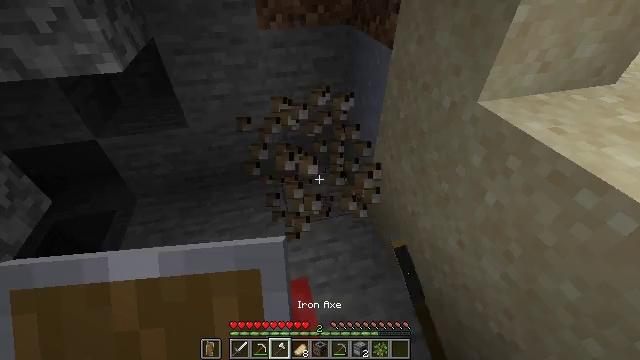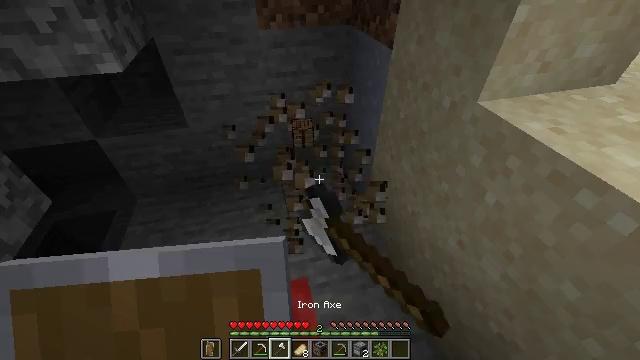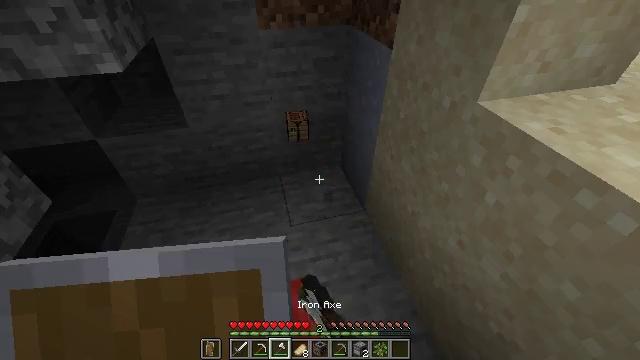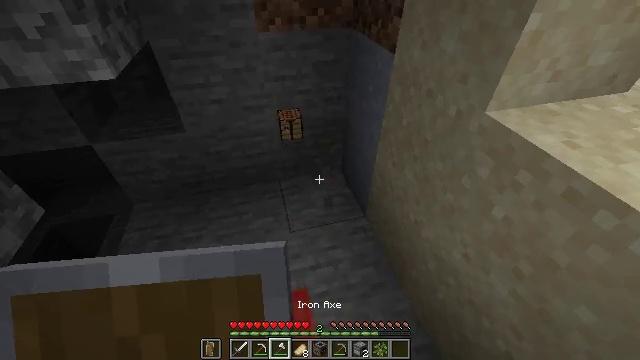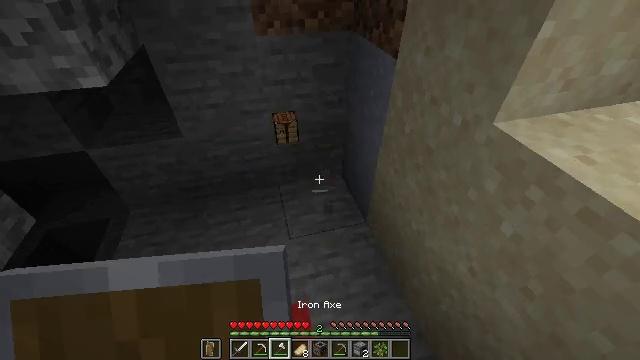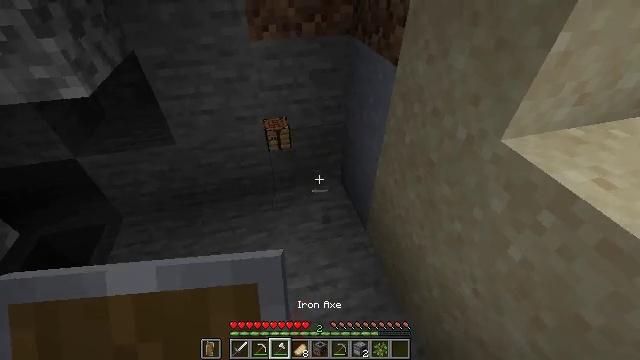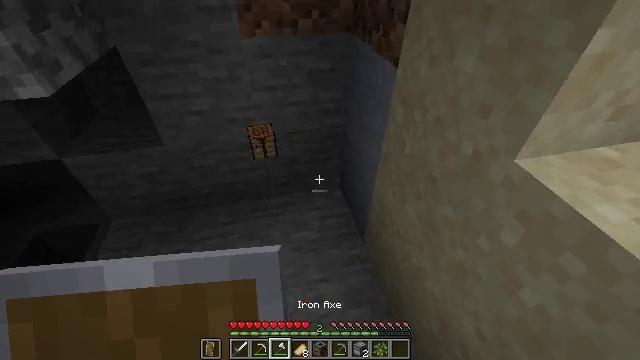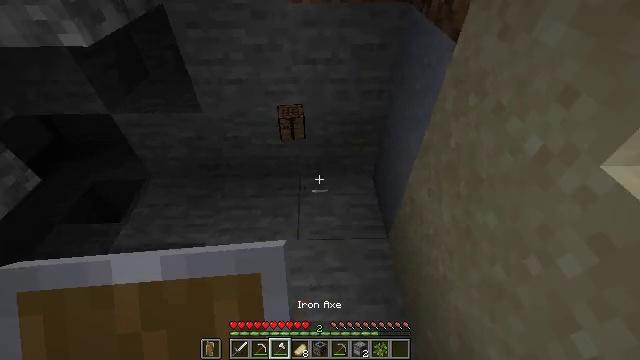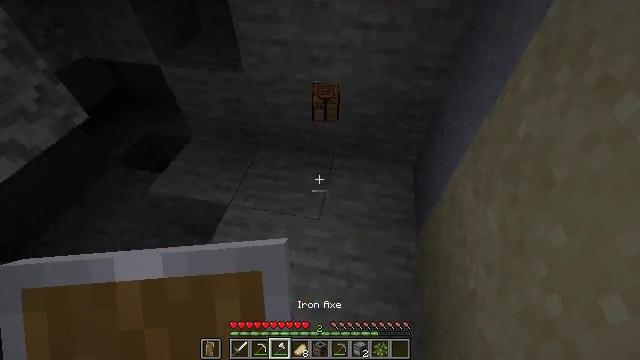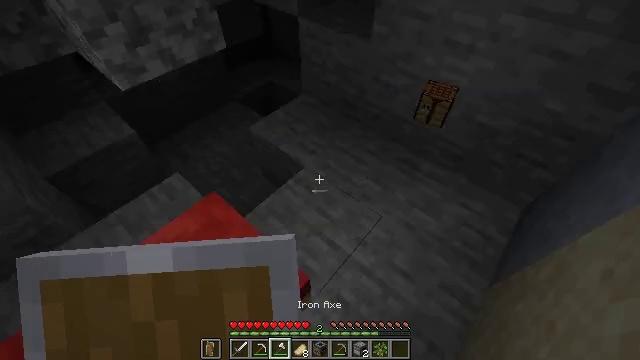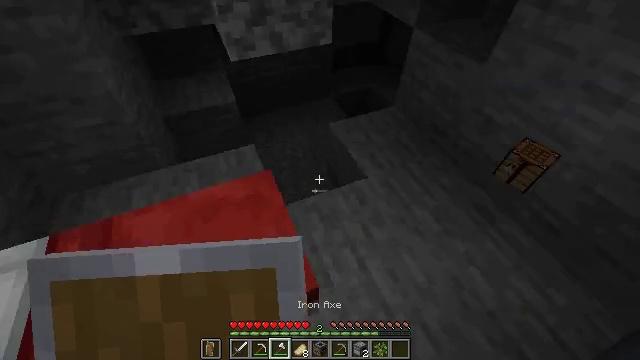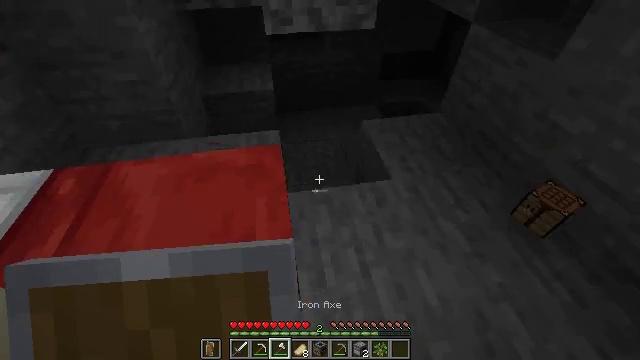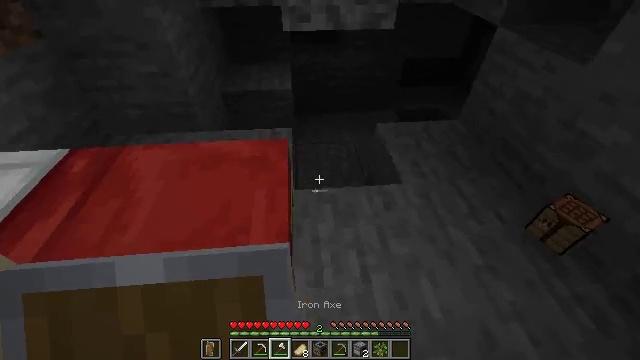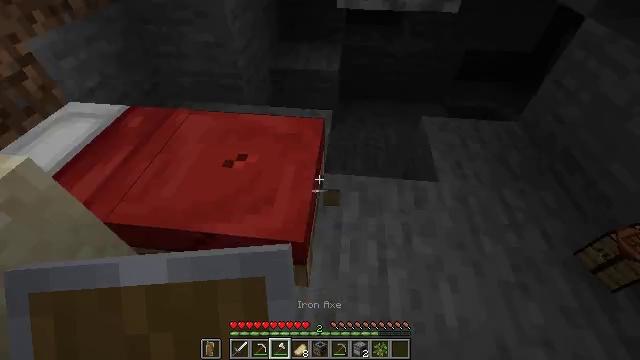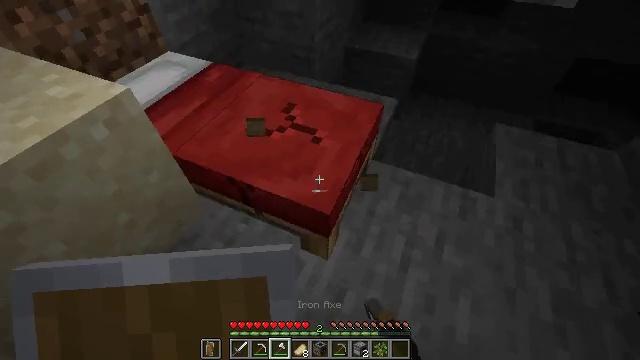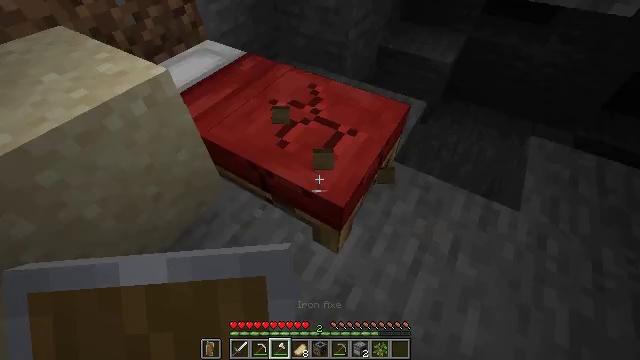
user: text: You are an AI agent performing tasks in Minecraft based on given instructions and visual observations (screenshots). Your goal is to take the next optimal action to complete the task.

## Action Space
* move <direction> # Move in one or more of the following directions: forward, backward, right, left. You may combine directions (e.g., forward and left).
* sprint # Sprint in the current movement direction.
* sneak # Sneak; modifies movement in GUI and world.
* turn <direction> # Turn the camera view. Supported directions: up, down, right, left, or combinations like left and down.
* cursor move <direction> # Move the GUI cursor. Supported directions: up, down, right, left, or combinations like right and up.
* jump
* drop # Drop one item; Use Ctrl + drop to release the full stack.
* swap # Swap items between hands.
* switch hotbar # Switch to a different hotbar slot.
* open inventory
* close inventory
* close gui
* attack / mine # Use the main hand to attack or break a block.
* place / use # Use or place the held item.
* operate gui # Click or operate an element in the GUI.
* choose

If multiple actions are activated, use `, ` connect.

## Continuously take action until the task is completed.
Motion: motion action
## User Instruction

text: Break the red bed to move it.
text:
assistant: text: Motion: attack / mine
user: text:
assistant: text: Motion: attack / mine
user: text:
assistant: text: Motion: move forward, attack / mine
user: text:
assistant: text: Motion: move forward
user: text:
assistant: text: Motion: move forward and move right
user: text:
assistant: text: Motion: move forward and move right, turn left
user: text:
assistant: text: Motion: move forward and move right, turn left and down
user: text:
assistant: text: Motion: move forward and move right, turn left and down
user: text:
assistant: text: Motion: move forward and move right, turn left and down
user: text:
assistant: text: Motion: move right, turn left and up
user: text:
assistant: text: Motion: turn left and up
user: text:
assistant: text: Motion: turn left and up
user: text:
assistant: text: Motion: turn left and down, attack / mine
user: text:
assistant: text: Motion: turn left and down, attack / mine
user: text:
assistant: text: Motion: turn left, attack / mine
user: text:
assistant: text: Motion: turn left, attack / mine
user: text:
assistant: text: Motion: turn left and up, attack / mine
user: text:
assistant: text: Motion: turn left and up, attack / mine
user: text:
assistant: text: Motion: turn left and up, attack / mine
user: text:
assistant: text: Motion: attack / mine
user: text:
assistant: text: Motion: attack / mine
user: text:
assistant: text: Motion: attack / mine
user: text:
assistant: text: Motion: attack / mine